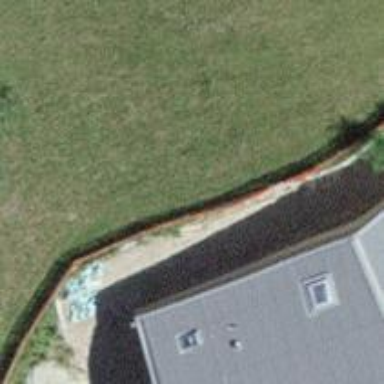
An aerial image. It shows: Fence made of wood.